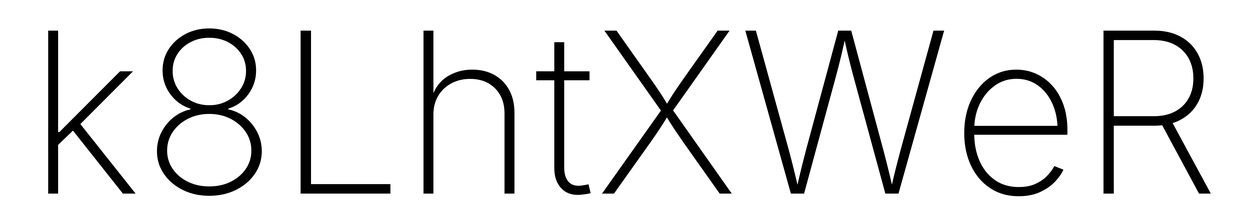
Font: Inter_ExtraLight